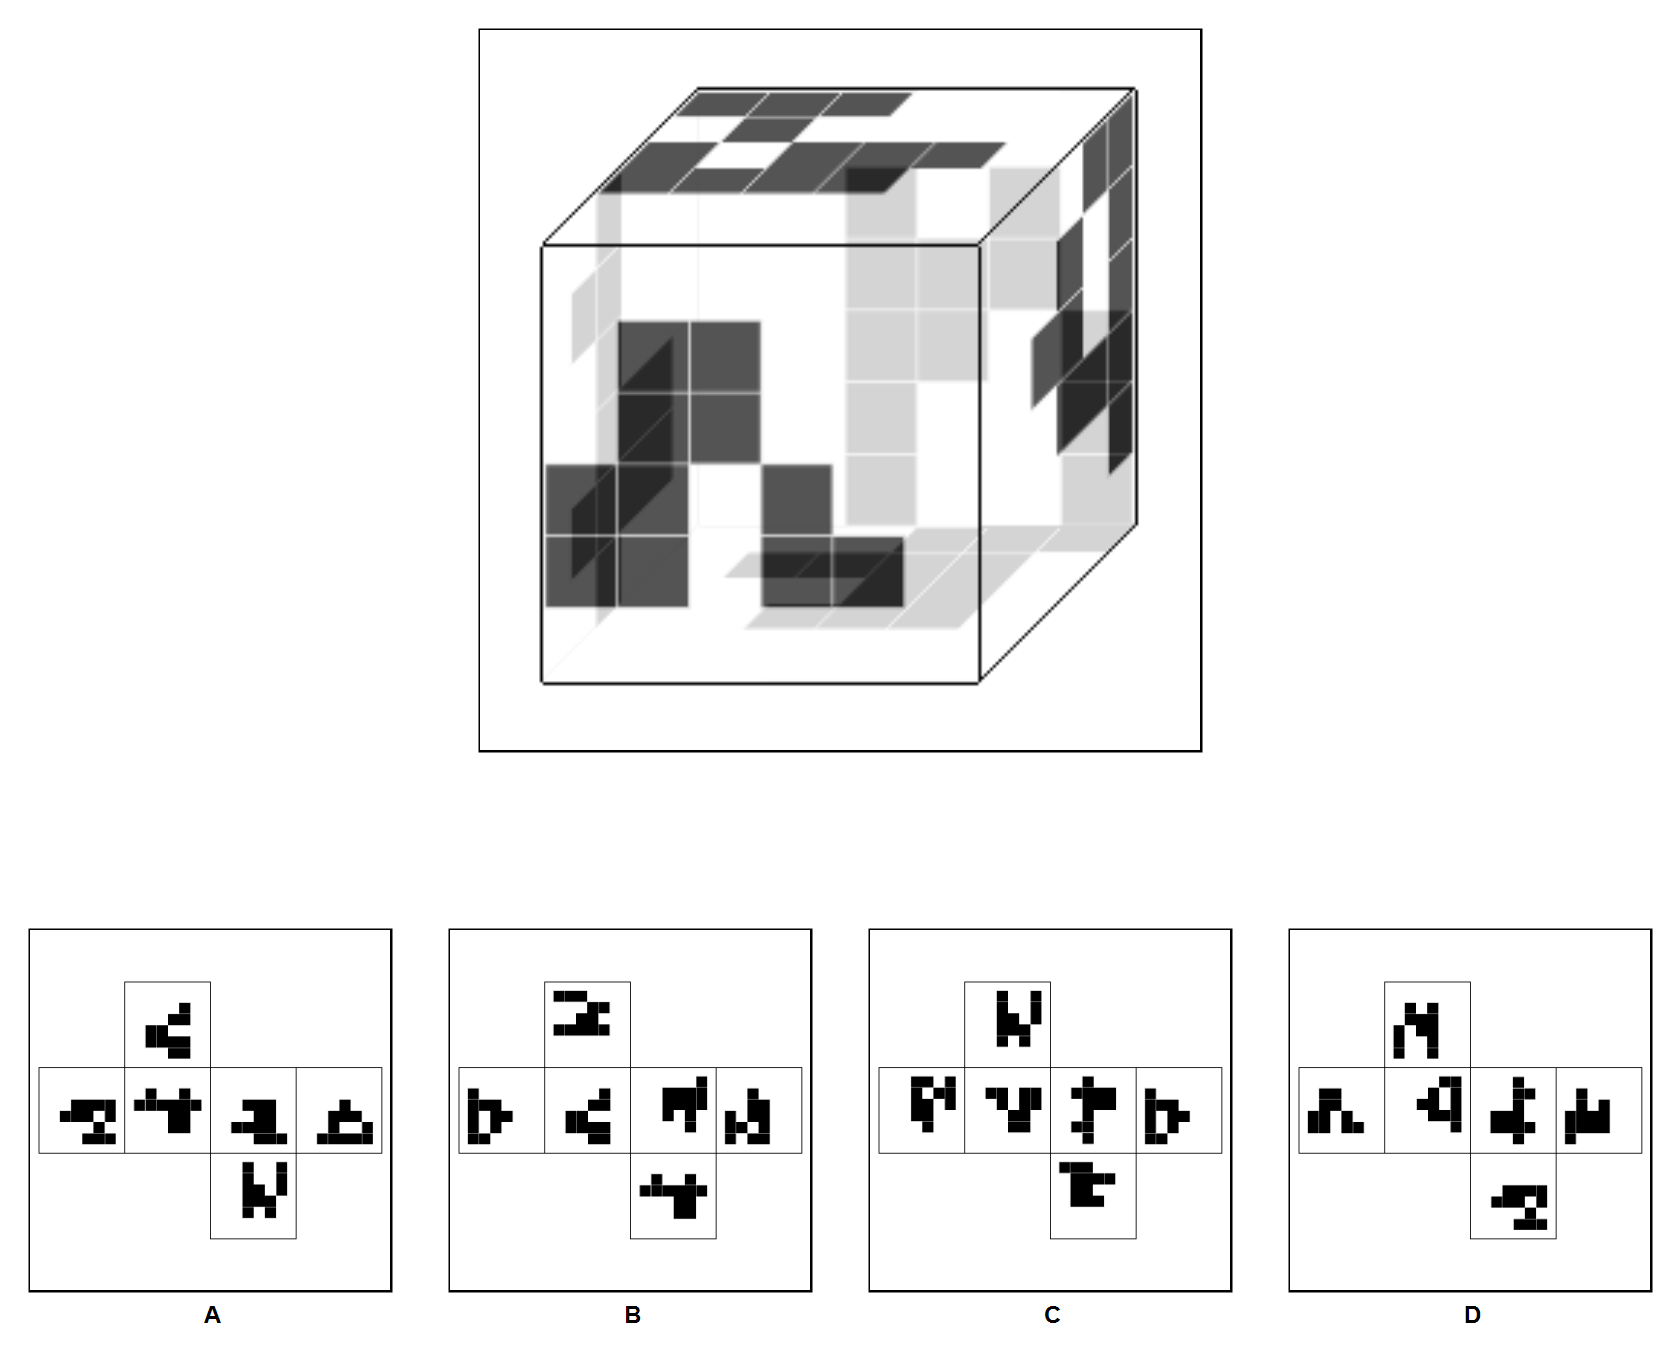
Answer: A